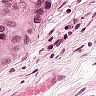
Metastatic tissue present: yes